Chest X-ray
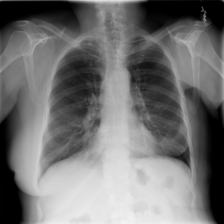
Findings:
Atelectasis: negative
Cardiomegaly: negative
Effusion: negative
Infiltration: negative
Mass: negative
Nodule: negative
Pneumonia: negative
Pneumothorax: negative
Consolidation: negative
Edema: negative
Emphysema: negative
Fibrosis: negative
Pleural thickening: negative
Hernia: negative